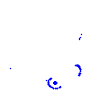
Particle: proton